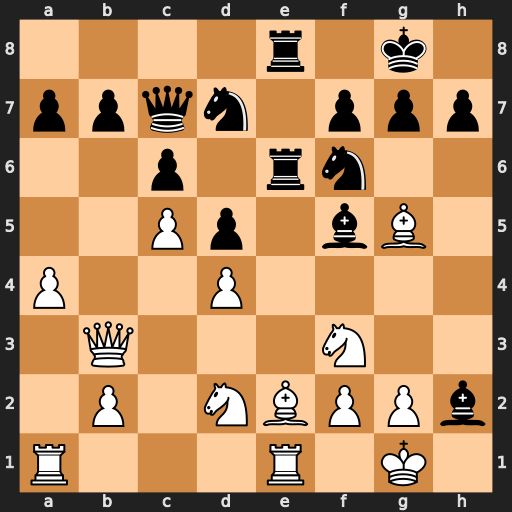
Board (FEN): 4r1k1/ppqn1ppp/2p1rn2/2Pp1bB1/P2P4/1Q3N2/1P1NBPPb/R3R1K1
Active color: w
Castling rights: -
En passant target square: -
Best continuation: Nxh2 Rxe2 Rxe2 Rxe2 Qf3 Rxd2 Bxd2